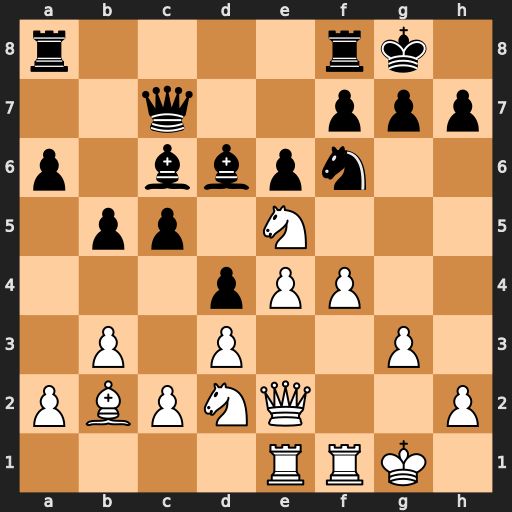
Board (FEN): r4rk1/2q2ppp/p1bbpn2/1pp1N3/3pPP2/1P1P2P1/PBPNQ2P/4RRK1
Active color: w
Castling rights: -
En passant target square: -
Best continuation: Nxc6 Qxc6 e5 Nd5 exd6